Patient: sex M, age 79
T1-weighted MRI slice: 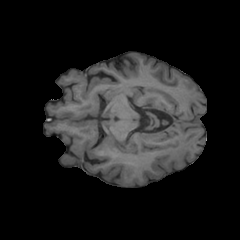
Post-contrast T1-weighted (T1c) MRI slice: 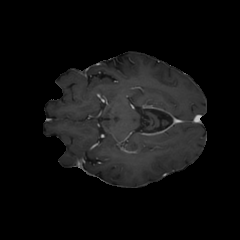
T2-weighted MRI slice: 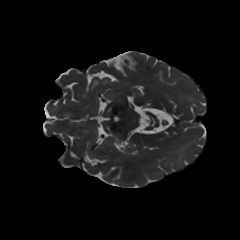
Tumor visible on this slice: no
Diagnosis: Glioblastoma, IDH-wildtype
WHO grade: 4